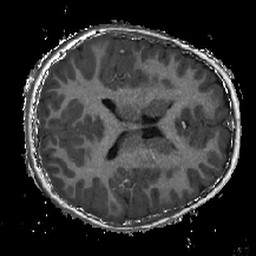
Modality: T1w
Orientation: axial
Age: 7
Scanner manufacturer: siemens
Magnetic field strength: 3 T
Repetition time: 2.4 s
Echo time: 0.00224 s